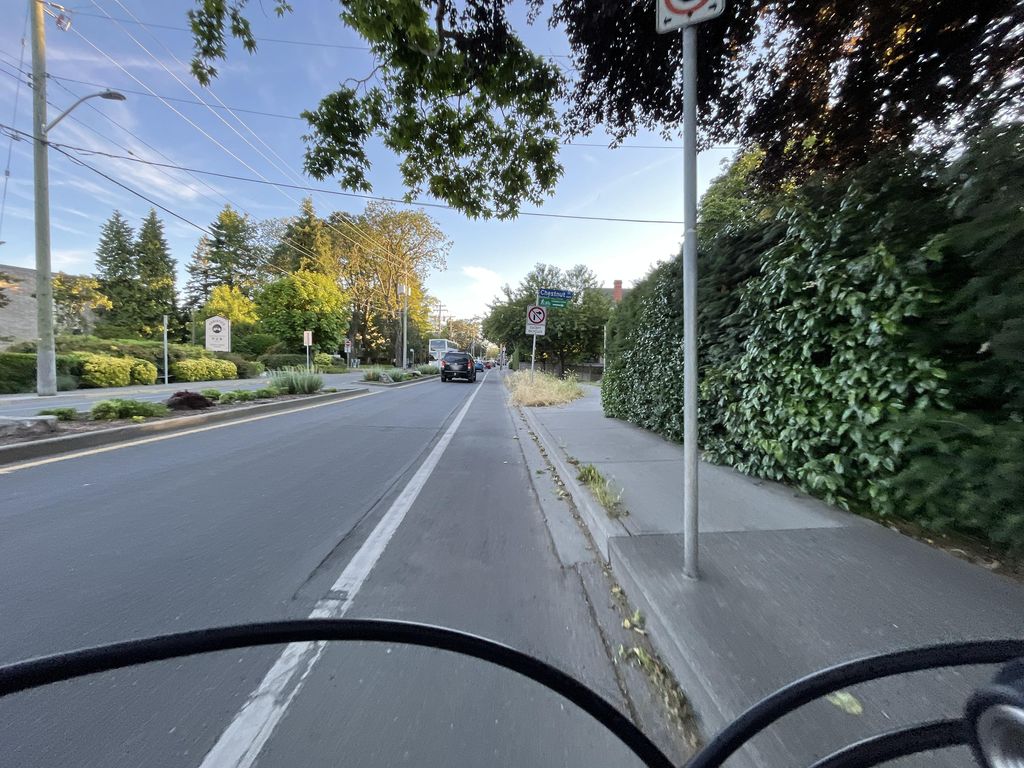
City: victoria